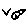
Label: bird